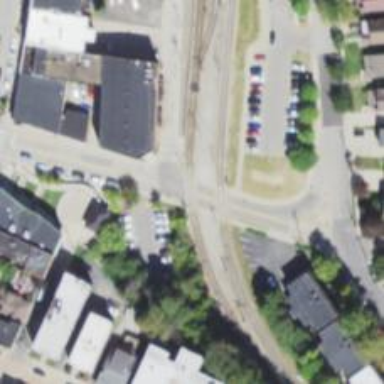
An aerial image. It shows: Level crossing with lights at the railway.